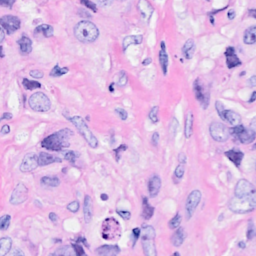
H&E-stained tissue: Breast